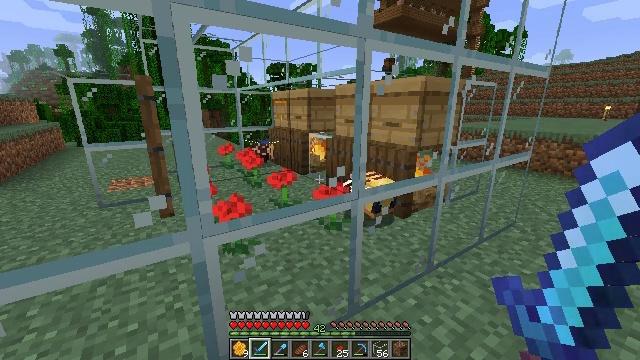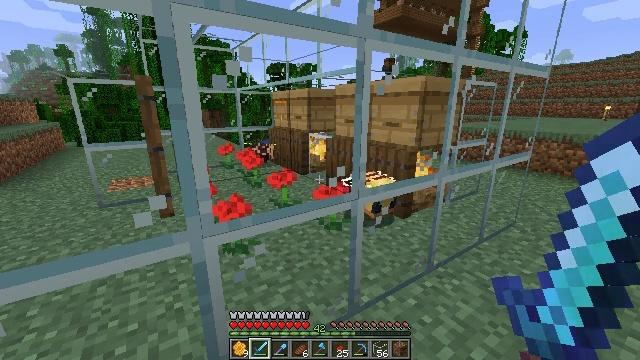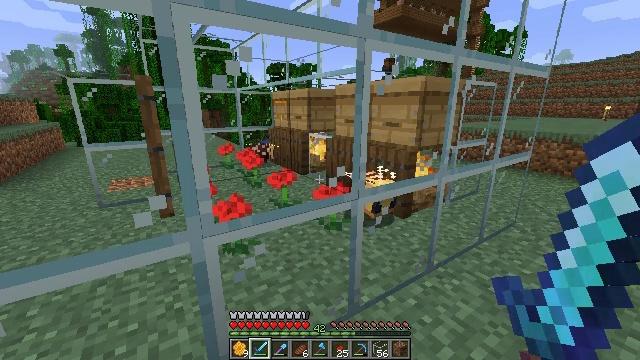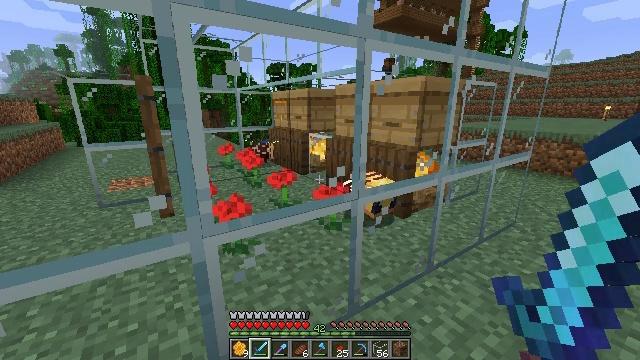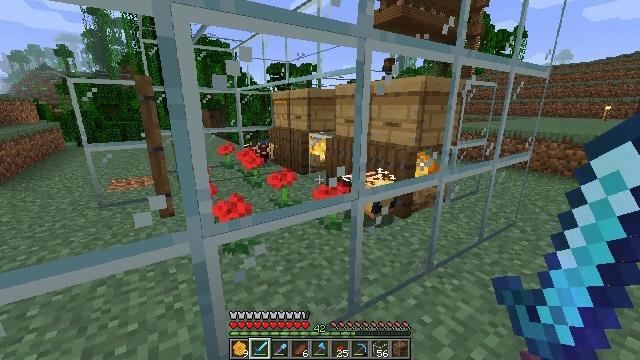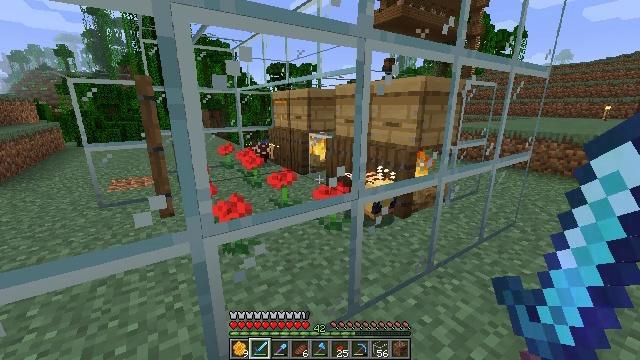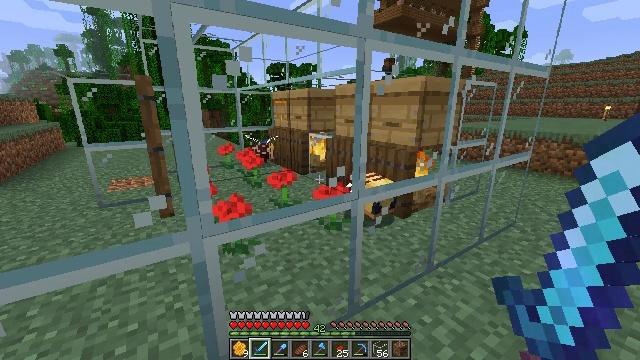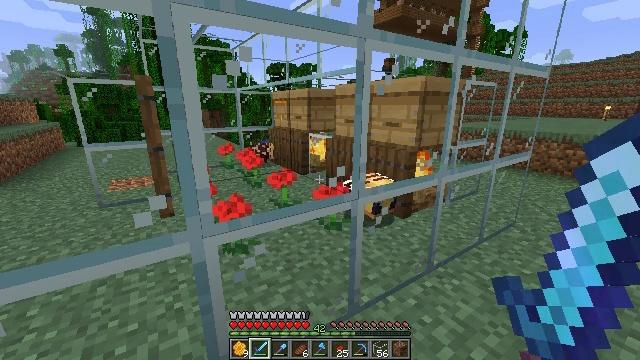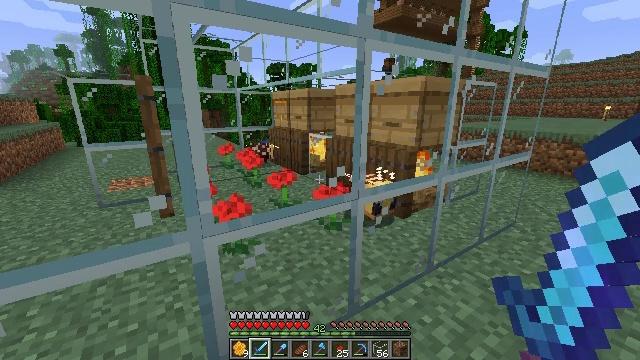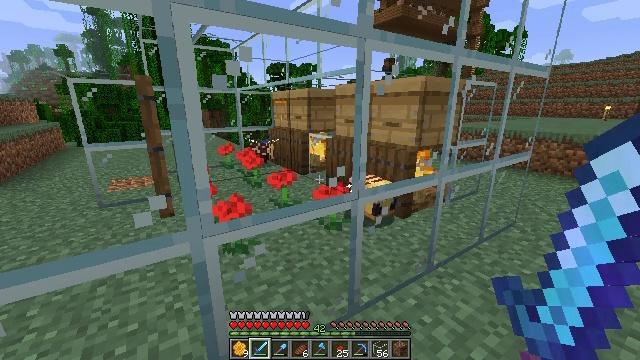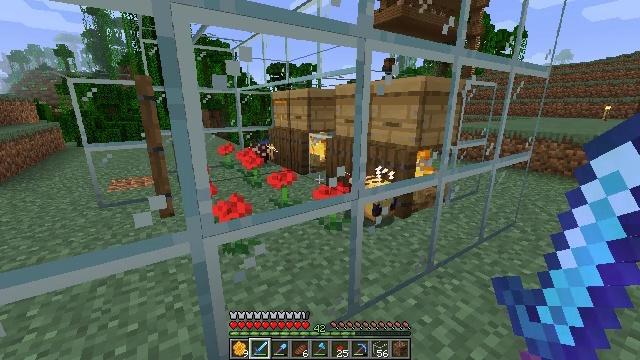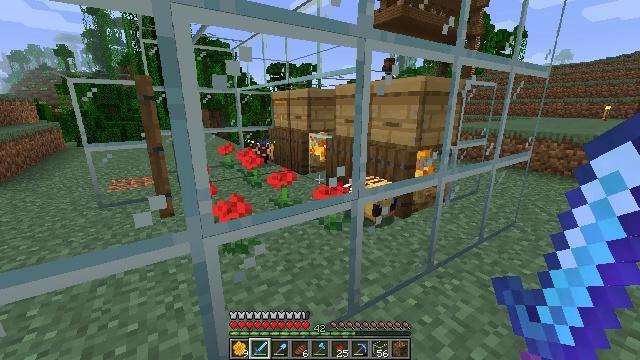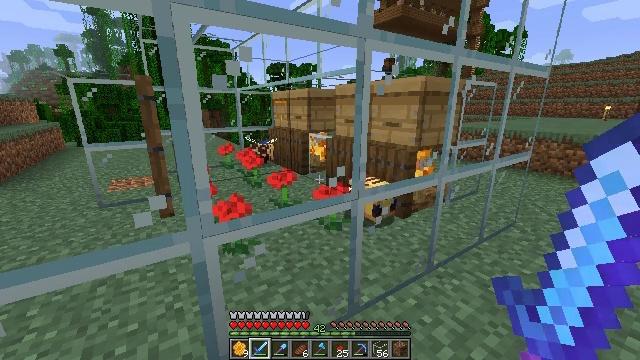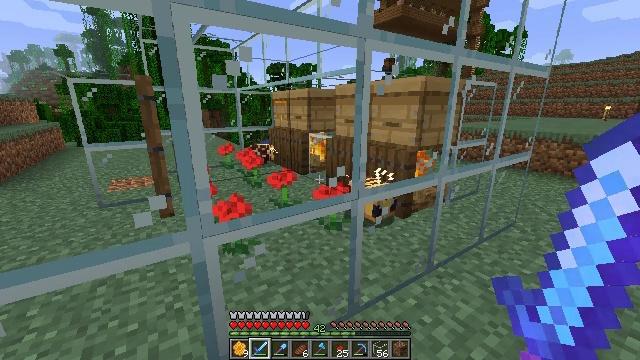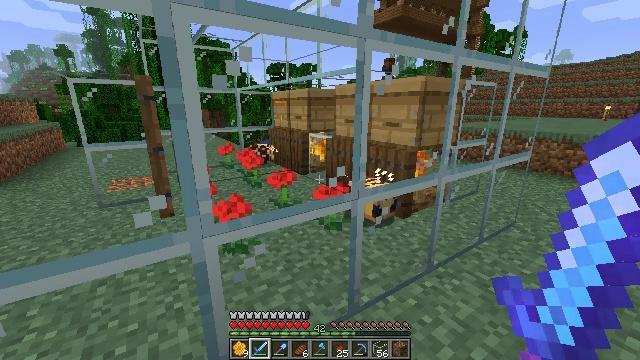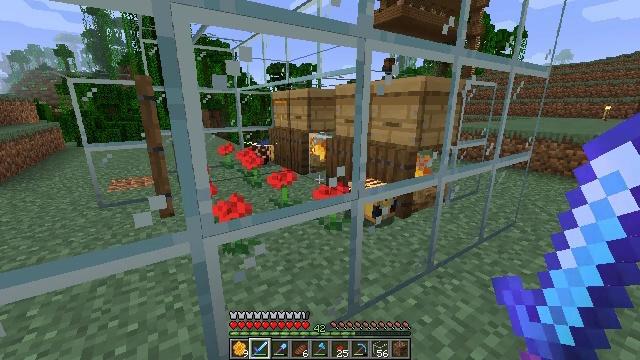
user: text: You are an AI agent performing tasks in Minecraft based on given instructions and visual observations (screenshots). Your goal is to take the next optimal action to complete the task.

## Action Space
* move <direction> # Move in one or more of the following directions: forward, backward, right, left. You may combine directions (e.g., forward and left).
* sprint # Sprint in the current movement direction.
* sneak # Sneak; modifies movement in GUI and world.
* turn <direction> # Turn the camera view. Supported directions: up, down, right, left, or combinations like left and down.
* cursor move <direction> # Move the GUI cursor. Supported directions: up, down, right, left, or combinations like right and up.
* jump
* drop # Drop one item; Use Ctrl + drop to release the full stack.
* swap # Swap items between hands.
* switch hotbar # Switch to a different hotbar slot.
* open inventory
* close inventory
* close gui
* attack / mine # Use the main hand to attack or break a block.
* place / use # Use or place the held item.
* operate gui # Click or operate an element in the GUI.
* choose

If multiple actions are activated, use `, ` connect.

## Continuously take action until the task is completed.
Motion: motion action
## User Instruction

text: Mine the beehive on the tree.
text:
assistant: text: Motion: no_op
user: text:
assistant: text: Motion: no_op
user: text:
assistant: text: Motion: no_op
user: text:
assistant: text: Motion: no_op
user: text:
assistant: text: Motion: no_op
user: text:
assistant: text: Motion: no_op
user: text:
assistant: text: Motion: no_op
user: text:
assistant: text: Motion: no_op
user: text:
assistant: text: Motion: no_op
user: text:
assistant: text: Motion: no_op
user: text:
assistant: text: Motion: no_op
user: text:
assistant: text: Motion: no_op
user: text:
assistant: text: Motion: no_op
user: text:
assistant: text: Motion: no_op
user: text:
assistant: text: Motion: no_op
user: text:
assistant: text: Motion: no_op
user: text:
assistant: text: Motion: no_op
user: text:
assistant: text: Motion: no_op
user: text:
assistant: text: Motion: no_op
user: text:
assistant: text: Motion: no_op
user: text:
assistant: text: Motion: no_op
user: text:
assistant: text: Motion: no_op
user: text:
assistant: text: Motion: no_op
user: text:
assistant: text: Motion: no_op
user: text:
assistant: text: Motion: no_op
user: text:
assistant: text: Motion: no_op
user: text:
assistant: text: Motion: no_op
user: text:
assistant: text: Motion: no_op
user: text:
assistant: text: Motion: no_op
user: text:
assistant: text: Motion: no_op